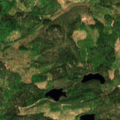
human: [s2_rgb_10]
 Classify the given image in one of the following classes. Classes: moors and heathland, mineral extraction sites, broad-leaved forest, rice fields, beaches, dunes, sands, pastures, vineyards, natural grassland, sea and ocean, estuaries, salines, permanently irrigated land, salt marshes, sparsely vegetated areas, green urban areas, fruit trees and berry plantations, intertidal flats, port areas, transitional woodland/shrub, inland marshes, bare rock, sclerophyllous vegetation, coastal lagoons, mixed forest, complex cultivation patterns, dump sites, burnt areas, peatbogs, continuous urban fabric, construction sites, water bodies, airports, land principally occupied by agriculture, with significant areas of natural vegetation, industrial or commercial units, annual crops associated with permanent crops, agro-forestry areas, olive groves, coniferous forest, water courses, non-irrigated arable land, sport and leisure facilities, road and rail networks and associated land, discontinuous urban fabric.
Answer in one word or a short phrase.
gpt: broad-leaved forest, coniferous forest, mixed forest, transitional woodland/shrub